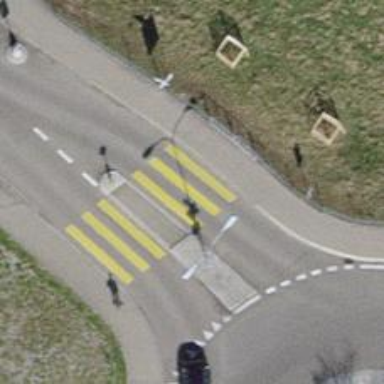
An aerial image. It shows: Uncontrolled zebra crossing on the road.